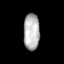
Tissue: skin
Cell type: Others
Senescence score: 0.7926
Nuclear area (px): 578
Mean DAPI intensity: 178.837